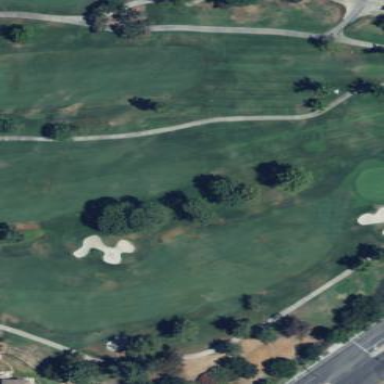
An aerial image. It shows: Scenic golf fairway.